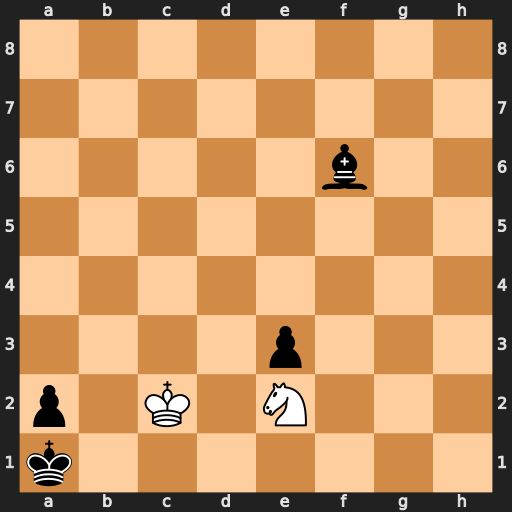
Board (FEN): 8/8/5b2/8/8/4p3/p1K1N3/k7
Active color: w
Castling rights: -
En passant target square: -
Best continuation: Nc1 e2 Nb3#